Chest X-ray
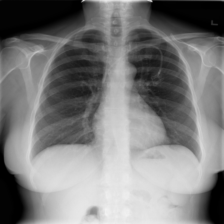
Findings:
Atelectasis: negative
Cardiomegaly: negative
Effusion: negative
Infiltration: positive
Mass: negative
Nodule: positive
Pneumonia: negative
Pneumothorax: negative
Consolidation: negative
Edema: negative
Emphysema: negative
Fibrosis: negative
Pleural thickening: negative
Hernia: negative